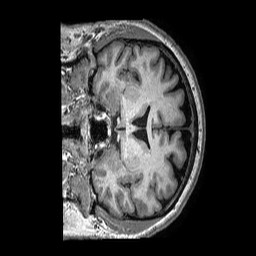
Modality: T1w
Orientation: coronal
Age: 45
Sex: male
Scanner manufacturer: philips
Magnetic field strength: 3 T
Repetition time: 0.006622 s
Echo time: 0.002979 s